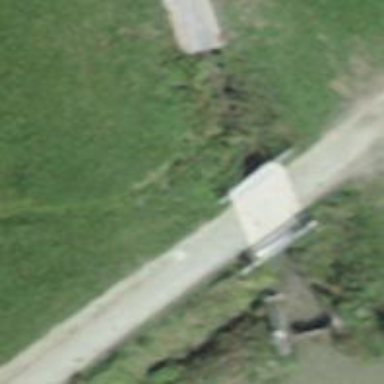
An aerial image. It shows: Culvert tunnel.